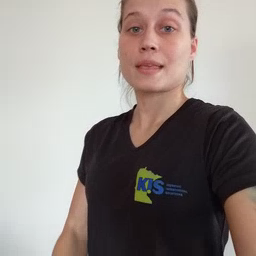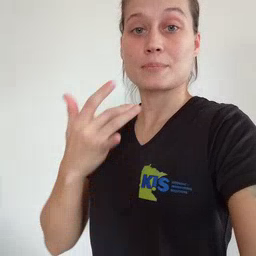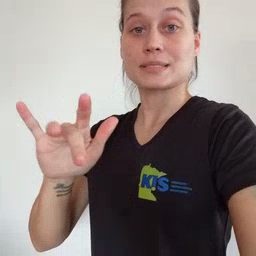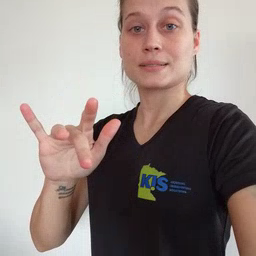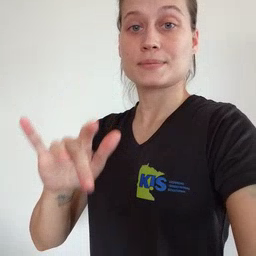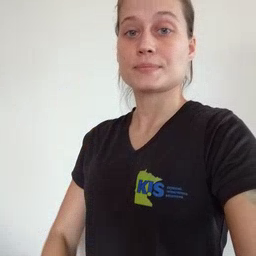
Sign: empty